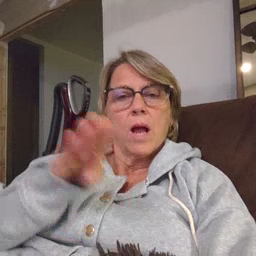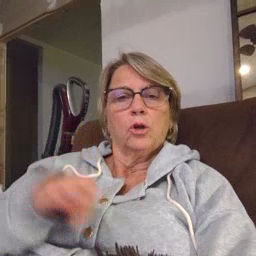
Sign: dryer